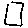
Label: square